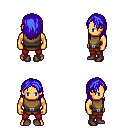
a pixel art fantasy rpg character, male body template, human, tanned skin, leather chest armor, red pants, blue long hairstyle, maroon shoes, four views (front, back, left, right), 2x2 character sprite sheet, small pixel art, hard edges, no anti-aliasing